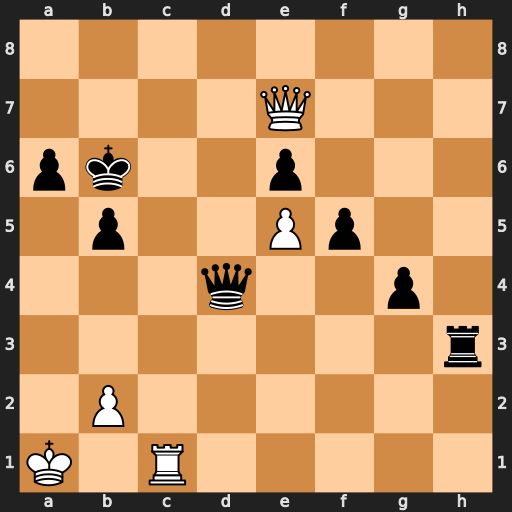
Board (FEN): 8/4Q3/pk2p3/1p2Pp2/3q2p1/7r/1P6/K1R5
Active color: w
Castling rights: -
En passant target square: -
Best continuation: Qc7#